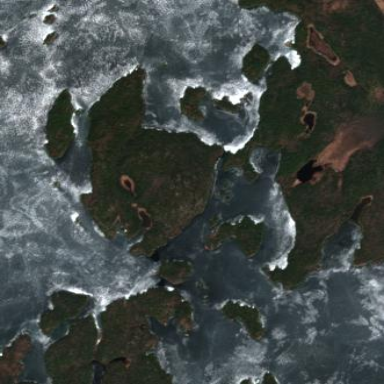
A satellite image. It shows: Island.